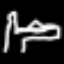
Label: bed